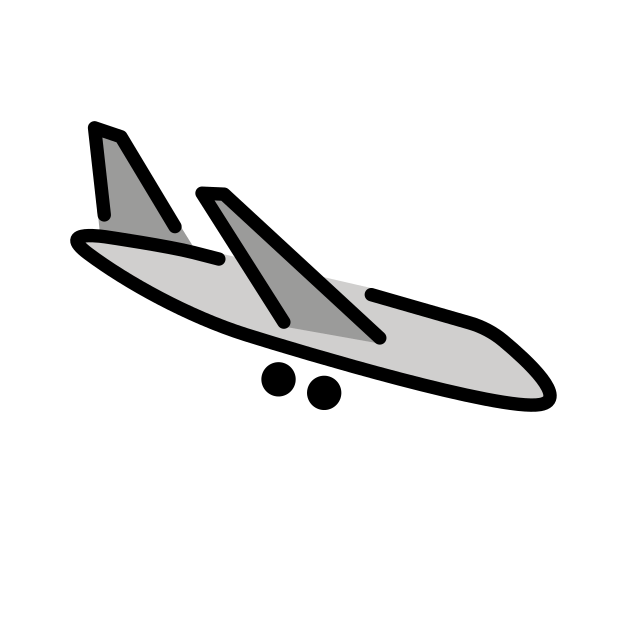
airplane arrival